Interaction volume radius: 10 \u00c5
Interaction volume height: 40 \u00c5
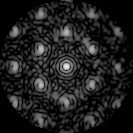
Disorder parameter: 0.3968